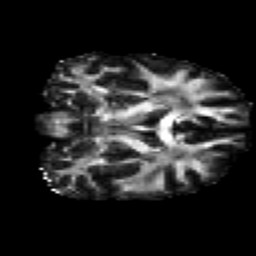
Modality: FA
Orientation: coronal
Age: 29
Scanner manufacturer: siemens
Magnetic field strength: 3 T
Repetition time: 2.2 s
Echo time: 0.084 s